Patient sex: F
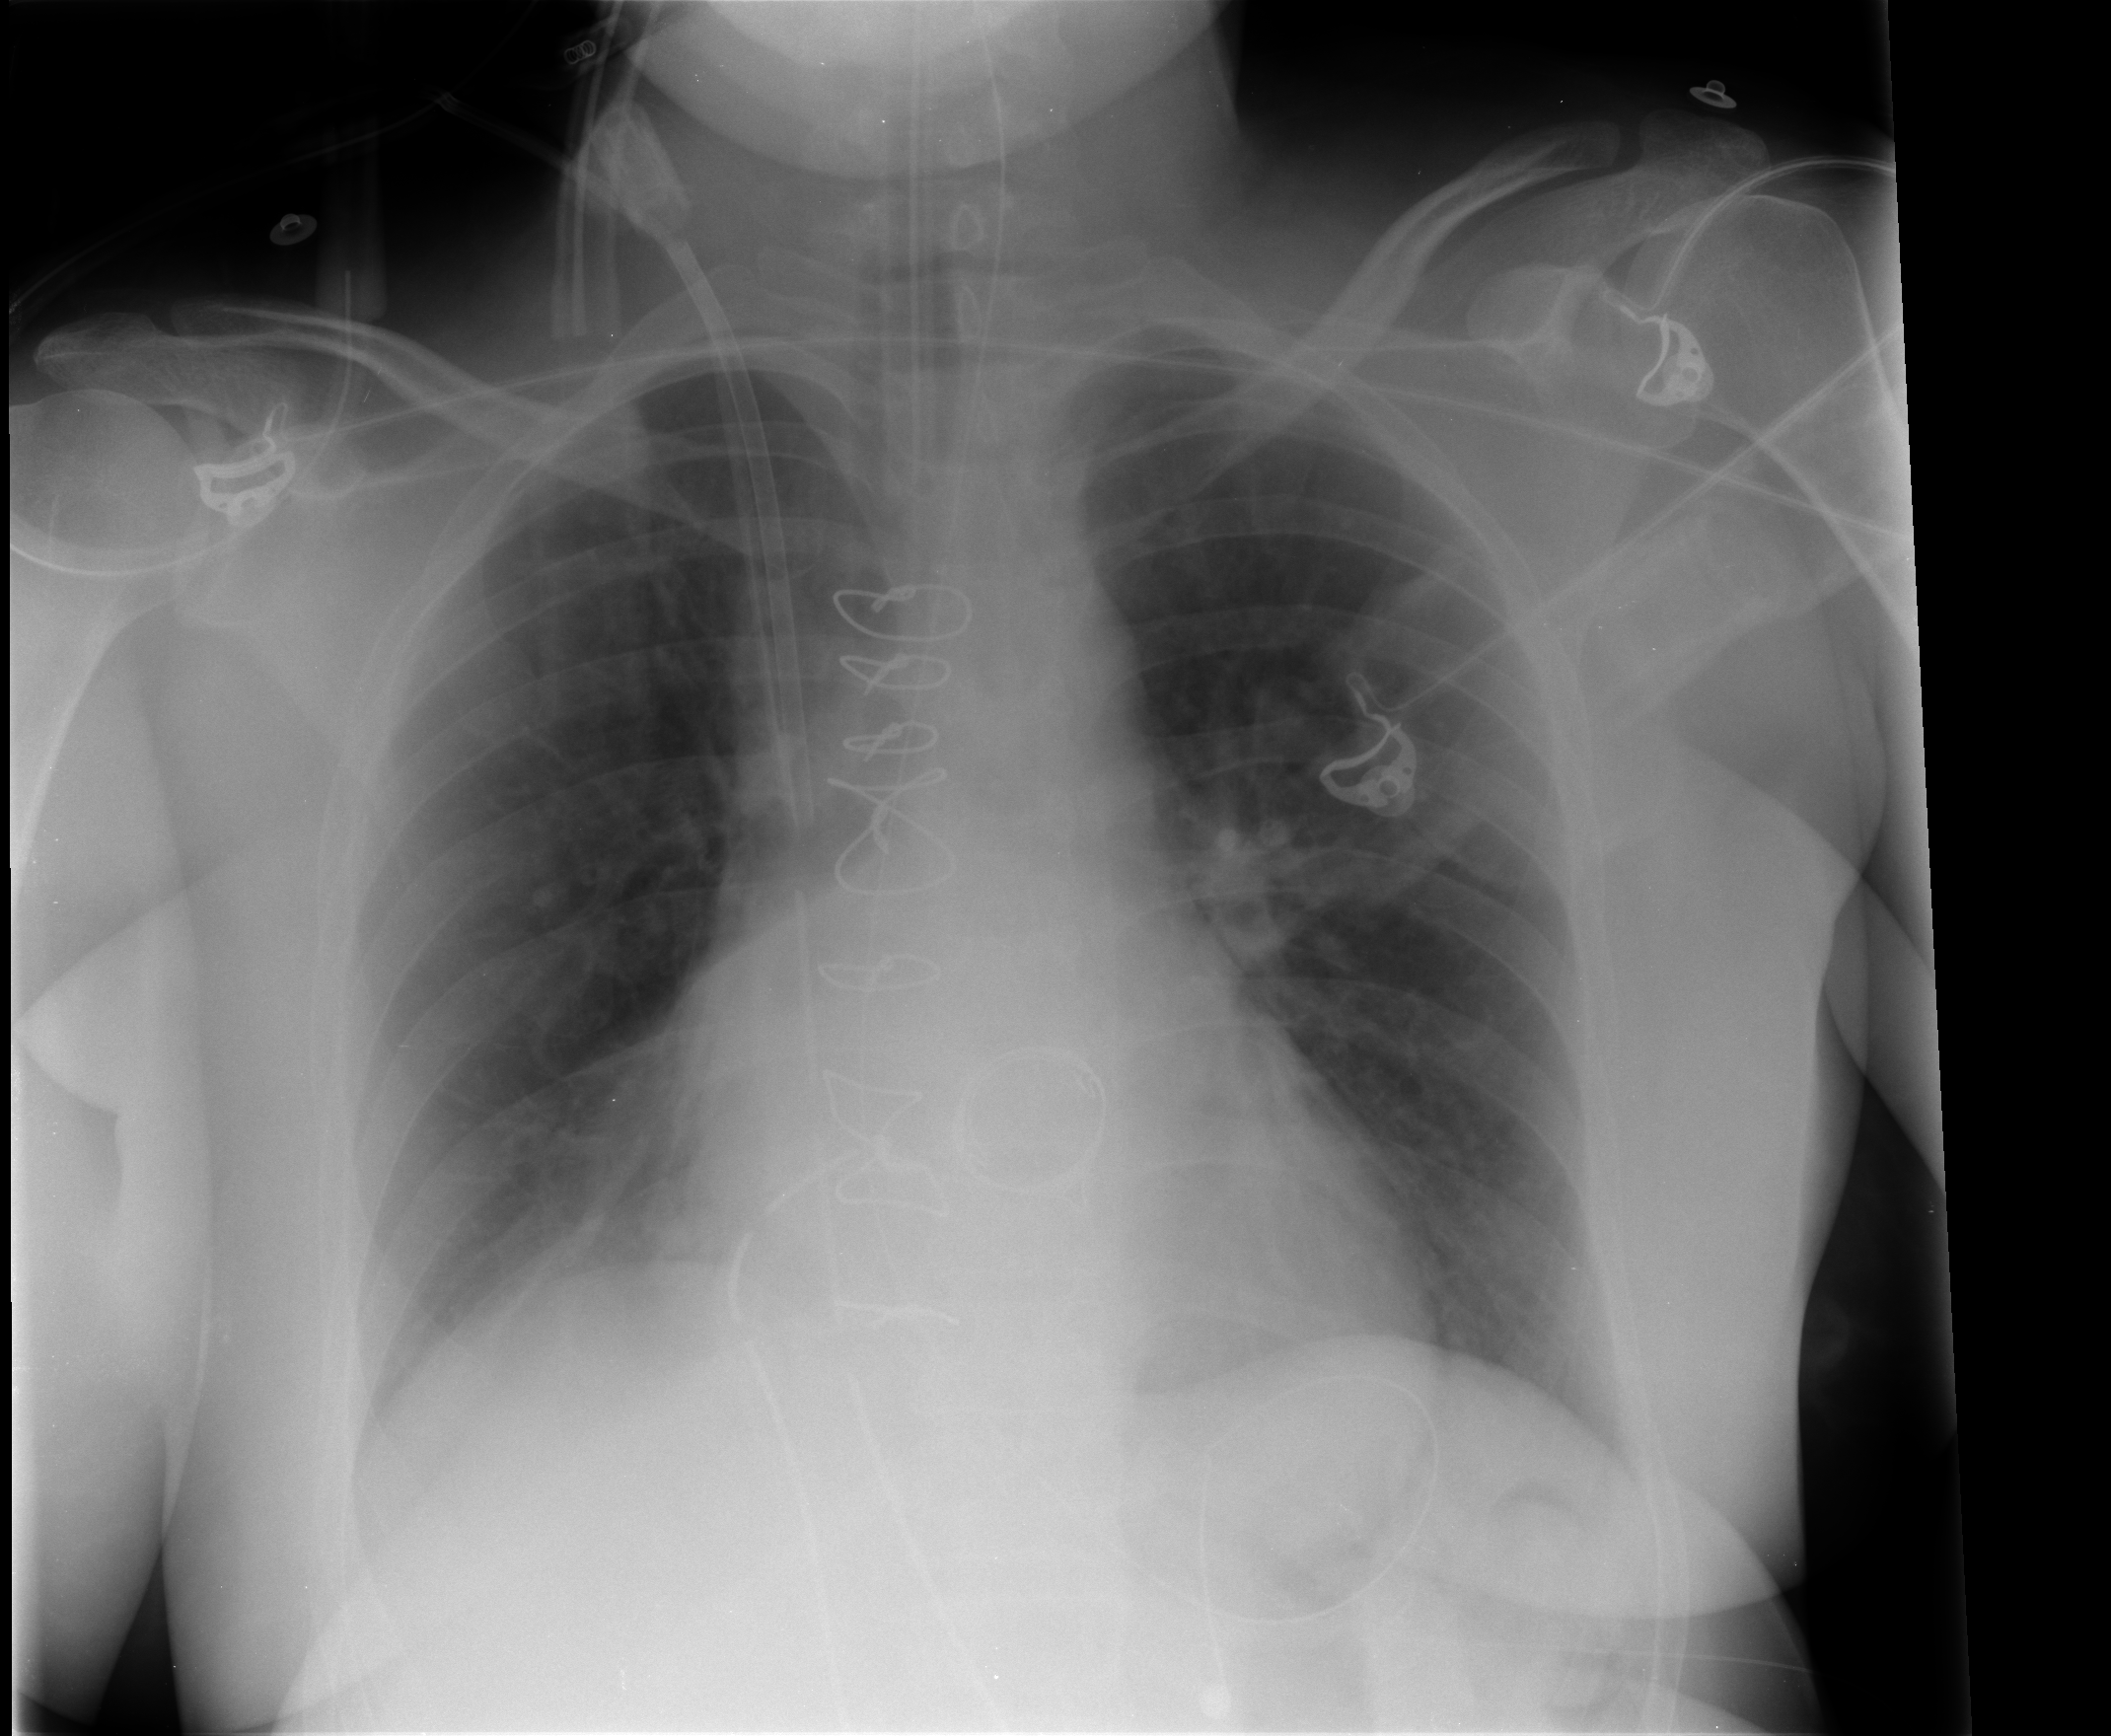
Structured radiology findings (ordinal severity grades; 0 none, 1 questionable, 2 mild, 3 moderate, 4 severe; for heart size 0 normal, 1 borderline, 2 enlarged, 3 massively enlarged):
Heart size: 0
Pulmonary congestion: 0
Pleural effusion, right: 2
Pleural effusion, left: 0
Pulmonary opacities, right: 1
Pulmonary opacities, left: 0
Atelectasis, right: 1
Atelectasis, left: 0